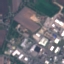
Land use / land cover: Industrial